Question: my masm source file is as follows:
qq.asm
'''
assume cs:codesegment
codesegment segment
mov ax, 0ffffh
mov ds, ax
mov al, 00ffh
mov bx, 0006h
mov [bx], al
mov al, [0006]
mov ah, 0
mov dx, 0
mov cx, 3
s: add dx, ax
loop s
mov ax, 4c00h
int 21h
codesegment ends
end
'''
I use masm program generates a .exe file which named qq.exe.When I use debug qq.exe -u, the instructors are as follows in the picture:

I confused that "mov al, [0006]" instructor in my qq.asm turned to "mov AL,06" in qq.exe.
Any help would be appreciate.
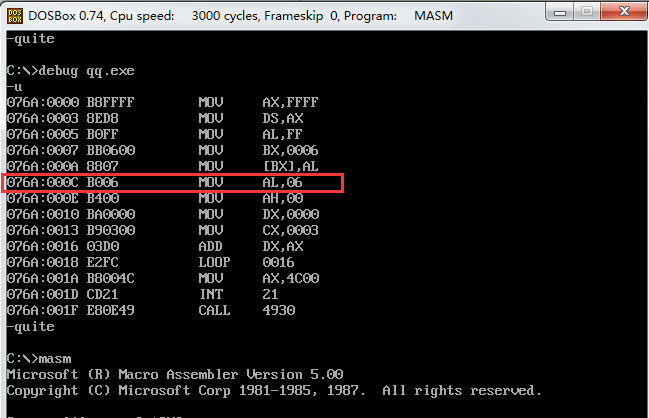
Answer: '[0006]' was interpreted as an immediate constant. You can avoid it with a segment override:
'''
mov al, ds:[0006]
'''